Question: I want to programmatically draw something to set it as a background of an 'ImageView'. It should look like this:

So it's kinda like a pie chart but it is not a pie chart.
I found something to draw circles in circles:
'''
ShapeDrawable biggerCircle= new ShapeDrawable( new OvalShape());
biggerCircle.setIntrinsicHeight( 60 );
biggerCircle.setIntrinsicWidth( 60);
biggerCircle.setBounds(new Rect(0, 0, 60, 60));
biggerCircle.getPaint().setColor(Color.BLUE);
ShapeDrawable smallerCircle= new ShapeDrawable( new OvalShape());
smallerCircle.setIntrinsicHeight( 10 );
smallerCircle.setIntrinsicWidth( 10);
smallerCircle.setBounds(new Rect(0, 0, 10, 10));
smallerCircle.getPaint().setColor(Color.BLACK);
smallerCircle.setPadding(50,50,50,50);
Drawable[] d = {smallerCircle,biggerCircle};
LayerDrawable composite1 = new LayerDrawable(d);
btn.setBackgroundDrawable(composite1);
'''
What i need is something to draw colored areas using a start degree and a end degree.
Is something like that possible?
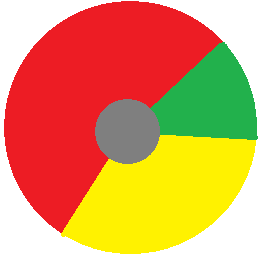
Answer: You can use the library <URL> to achieve this.
Add below in xml:
'''
<com.github.mikephil.charting.charts.PieChart
android:id="@+id/chart"
android:layout_width="match_parent"
android:layout_height="match_parent" />
'''
In java code:
'''
PieChart chart = (Piechart) findViewById(R.id.chart);
'''
Example code:
<URL>
This is how it would look using it.